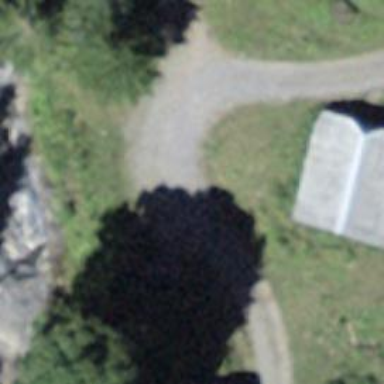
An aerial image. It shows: Isolated dwelling with guidepost for information.